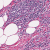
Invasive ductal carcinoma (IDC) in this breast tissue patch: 0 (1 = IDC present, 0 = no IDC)